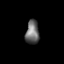
Tissue: prostate
Cell type: Endothelial cells
Senescence score: 0.7068
Nuclear area (px): 314
Mean DAPI intensity: 106.43